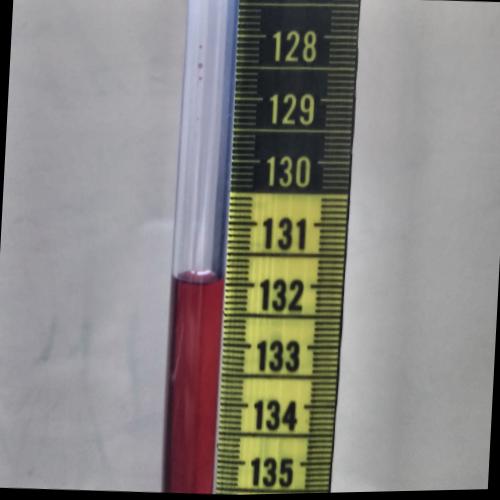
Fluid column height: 132.0 cm